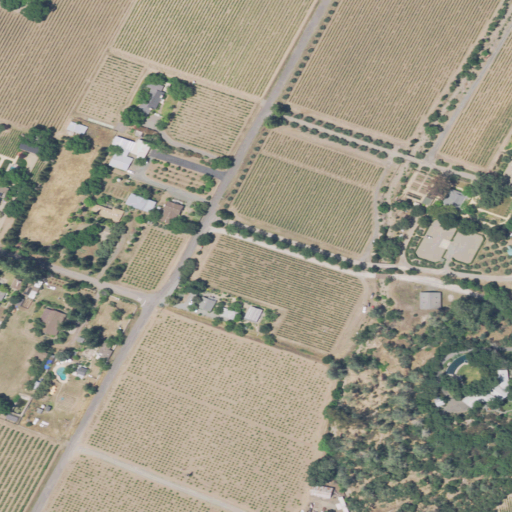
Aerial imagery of valley in California named Simmons Canyon containing cultivated crops, shrub, open development, low intensity development, grassland, and medium intensity development